七年级 · 计数
为了解某校某年级学生一分钟跳绳情况, 对该年级全部360名学生进行一分钟跳绳次数的测试, 并把测得数据分成四组, 绘制成如图所示的频数表和未完成的频数直方图(每一组不含前一个边界值, 含后一个边界值).

某校某年级360名学生一分钟跳绳次数的频数表

| 组别(次) | 频数 |
| :---: | :---: |
| $100 \sim 130$ | 48 |
| $130 \sim 160$ | 96 |
| $160 \sim 190$ | $a$ |
| $190 \sim 220$ | 72 |

(1)求 $a$ 的值;

(2)把频数直方图补充完整;

(3)求该年级一分钟跳绳次数在190次以上的学生数占该年级全部学生数的百分比.

某校某年级 360 名学生一分钟跳 <br> 绳次数的频数直方图

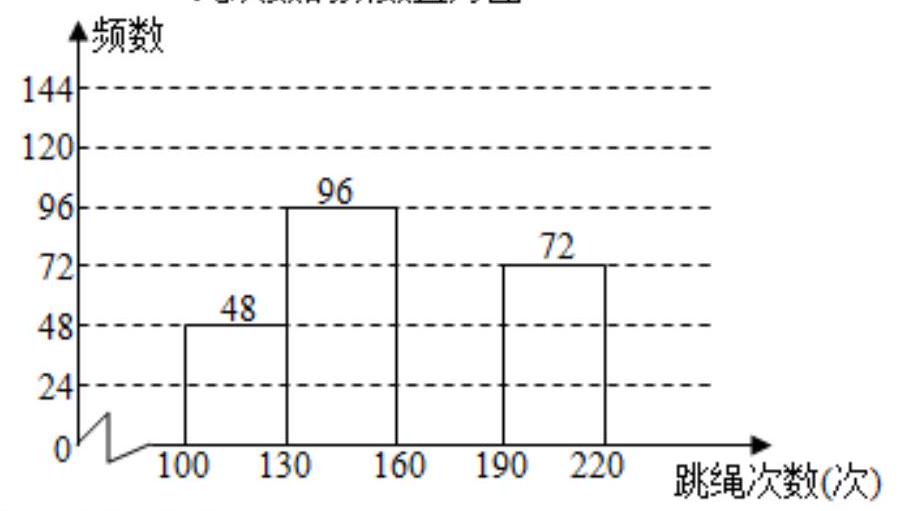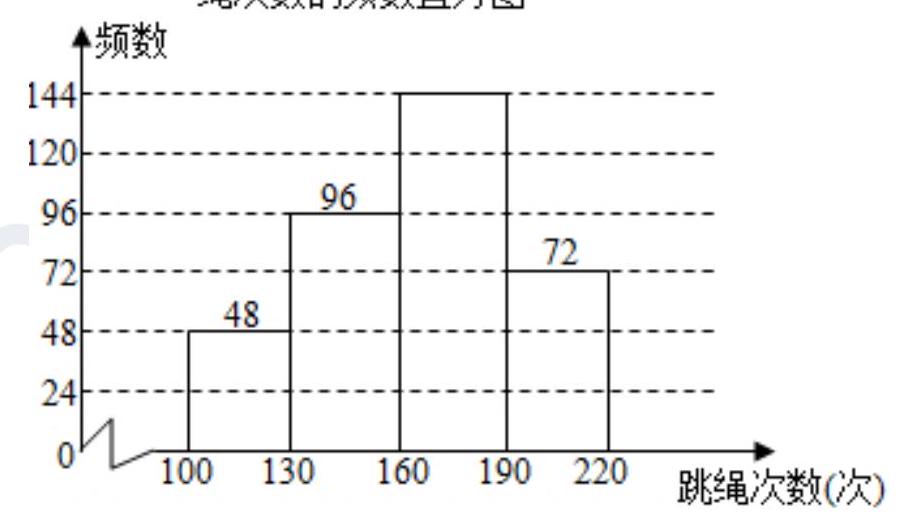
答案: 【答案】解: $(1) a=360-(48+96+72)=144$;

(2)补全频数分布直方图如下:

某校某年级 360 名学生一分钟跳

绳次数的频数直方图

(3)该年级一分钟跳绳次数在190次以上的学生数占该年级全部学生数的百分比为 $\frac{72}{360} \times 100 \%=20 \%$.
【解析】(1)用360减去第1、2、4组的频数和即可;

(2)根据以上所求结果即可补全图形;

(3)用第4组的频数除以该年级的总人数即可得出答案.

本题考查频数(率)分布直方图, 解答本题的关键是明确题意, 找出所求问题需要的条件,利用数形结合的思想解答.